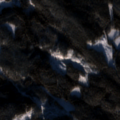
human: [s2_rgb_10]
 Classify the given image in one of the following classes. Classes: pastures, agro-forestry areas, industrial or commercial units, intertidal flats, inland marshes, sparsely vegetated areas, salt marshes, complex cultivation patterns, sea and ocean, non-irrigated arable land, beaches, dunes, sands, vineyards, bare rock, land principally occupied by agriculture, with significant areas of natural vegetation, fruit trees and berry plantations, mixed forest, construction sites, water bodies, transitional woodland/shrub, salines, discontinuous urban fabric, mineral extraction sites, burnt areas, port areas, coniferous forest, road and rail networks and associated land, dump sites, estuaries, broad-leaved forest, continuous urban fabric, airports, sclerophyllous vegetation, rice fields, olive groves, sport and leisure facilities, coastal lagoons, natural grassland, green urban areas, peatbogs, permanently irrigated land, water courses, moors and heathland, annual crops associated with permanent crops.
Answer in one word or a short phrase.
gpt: coniferous forest, transitional woodland/shrub